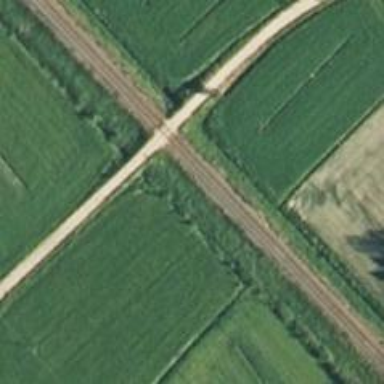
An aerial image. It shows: Continuous rail for railway.